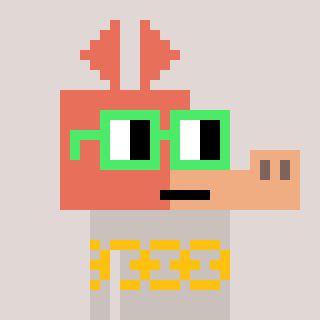
a pixel art character with square light green glasses, a aardvark-shaped head and a foggrey-colored body on a warm background